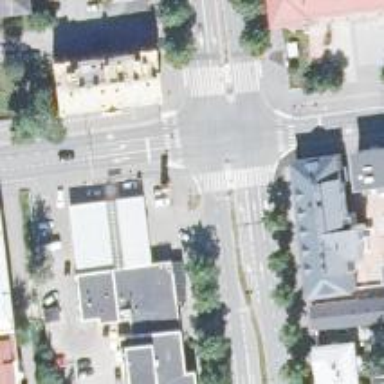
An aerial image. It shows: Tertiary road with asphalt surface. There is separate sidewalk along the road.